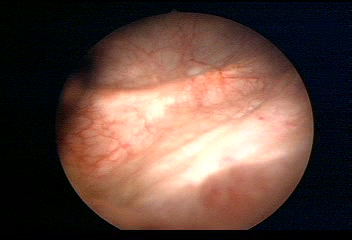
Modality: WLC
Class: Normal mucosa
Bladder cancer association: No